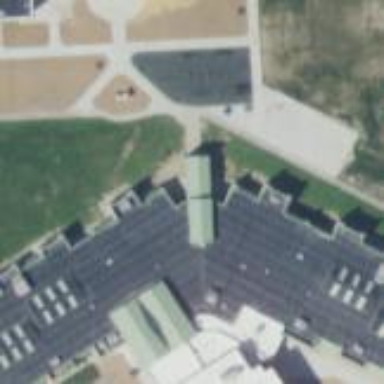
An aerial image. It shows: School building.